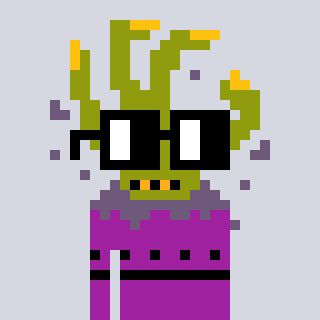
a pixel art character with square black glasses, a zombie-hand-shaped head and a magenta-colored body on a cool background